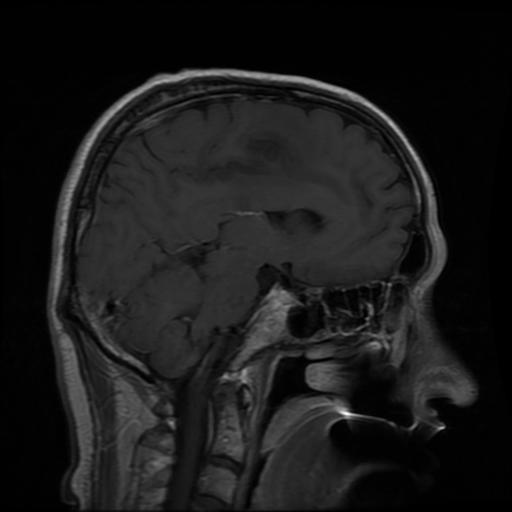
Label: glioma